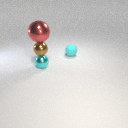
small brown metal sphere below large red metal sphere